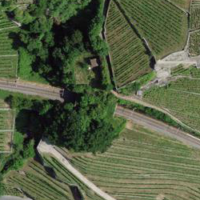
EUNIS habitat code: 40
Species observed at this site:
Opuntia humifusa